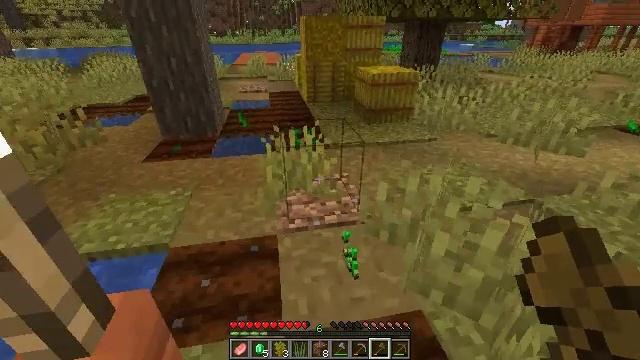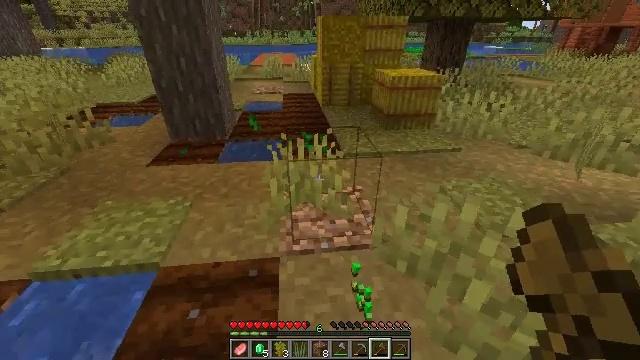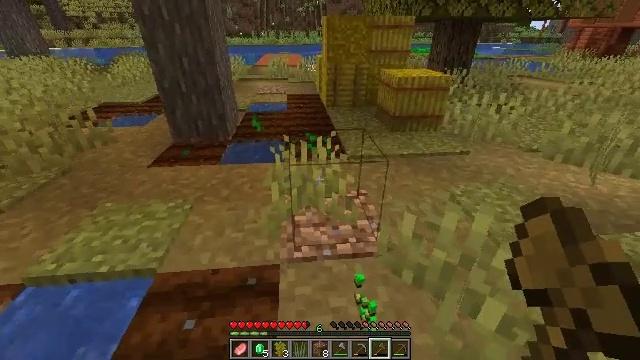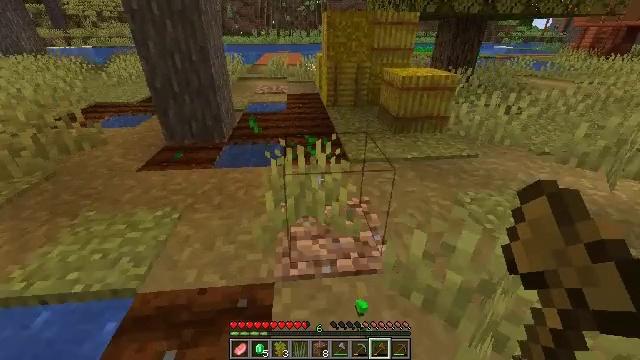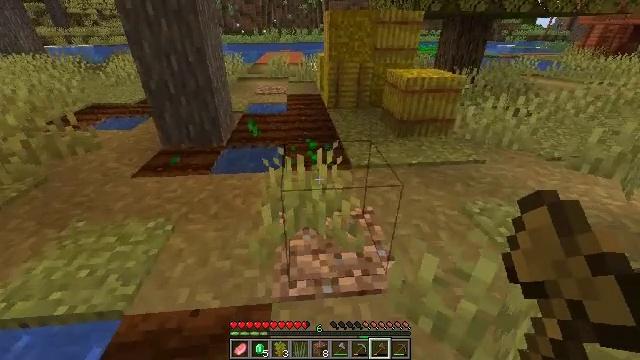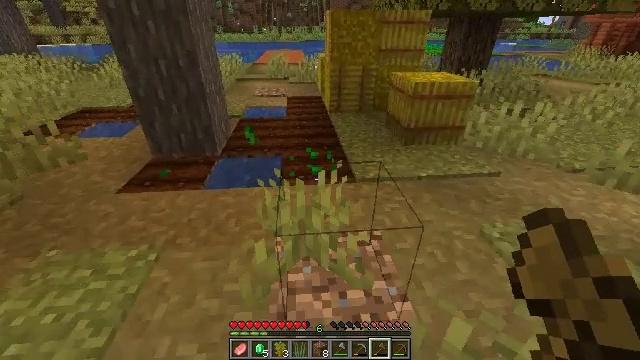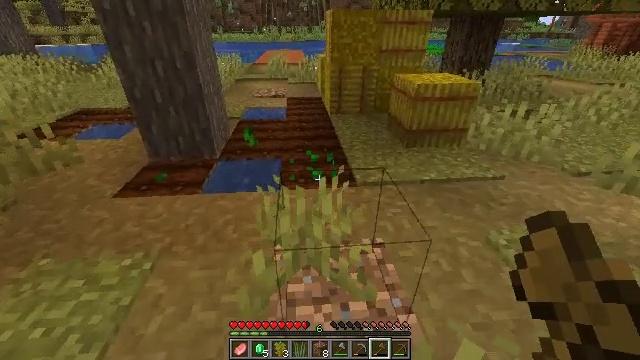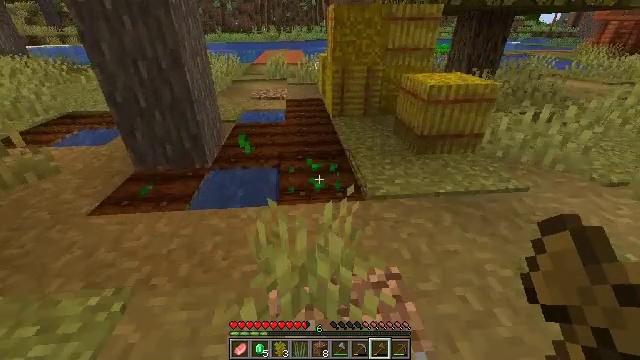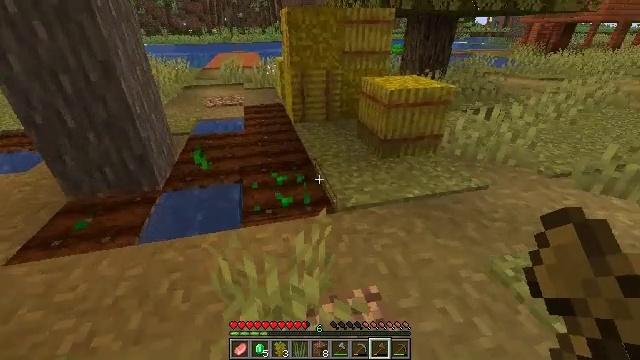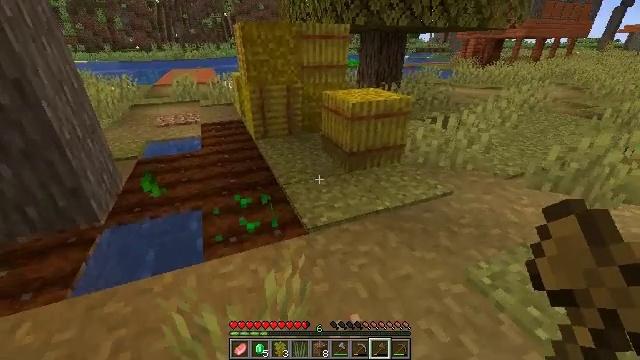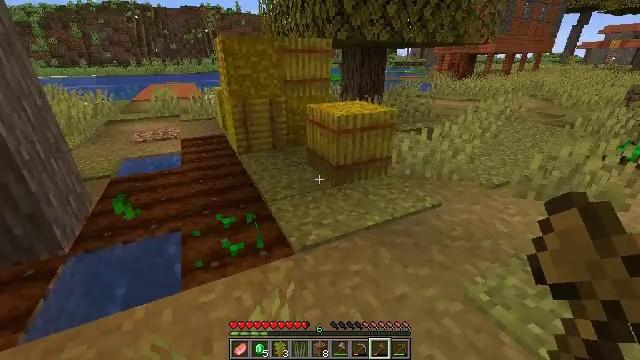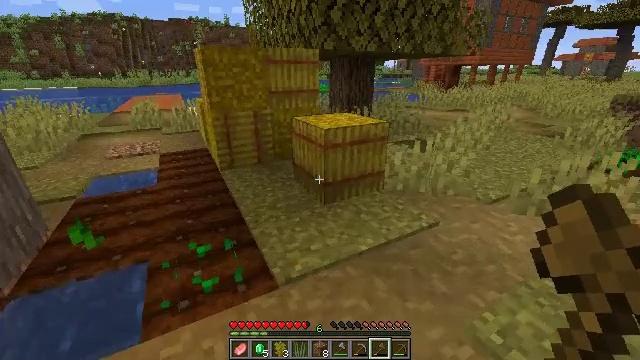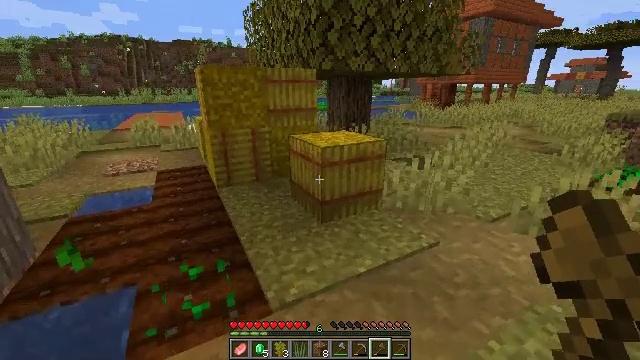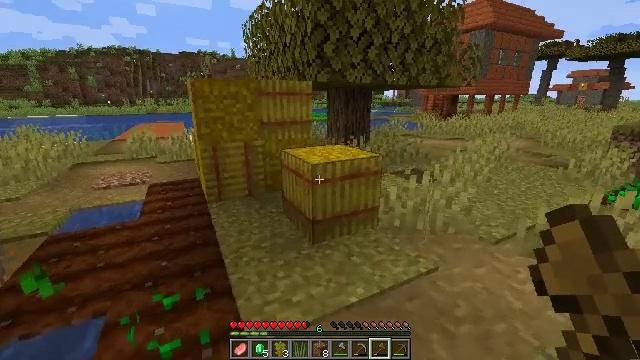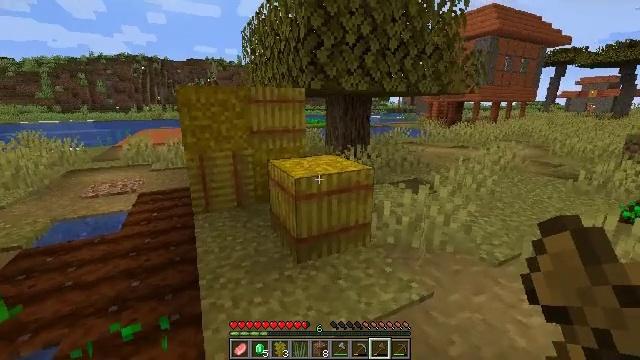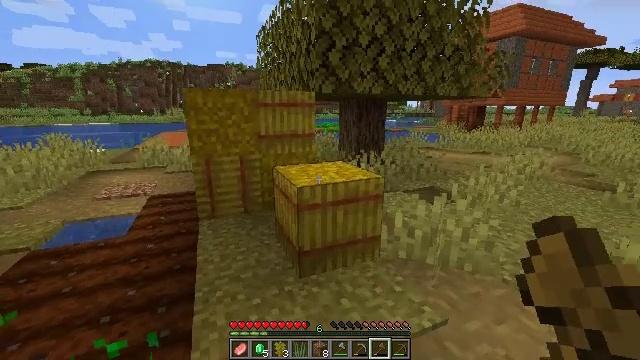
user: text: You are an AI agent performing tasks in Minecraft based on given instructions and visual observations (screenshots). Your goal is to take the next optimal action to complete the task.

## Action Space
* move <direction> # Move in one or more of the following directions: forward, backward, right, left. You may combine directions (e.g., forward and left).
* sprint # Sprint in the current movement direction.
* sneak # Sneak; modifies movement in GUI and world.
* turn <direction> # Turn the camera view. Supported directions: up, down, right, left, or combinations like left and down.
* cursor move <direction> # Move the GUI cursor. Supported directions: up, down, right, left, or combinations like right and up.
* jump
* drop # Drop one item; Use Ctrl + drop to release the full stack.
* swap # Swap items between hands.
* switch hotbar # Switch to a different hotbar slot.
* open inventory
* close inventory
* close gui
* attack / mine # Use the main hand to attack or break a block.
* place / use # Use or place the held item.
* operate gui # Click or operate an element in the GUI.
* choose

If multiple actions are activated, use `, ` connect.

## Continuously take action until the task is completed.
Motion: motion action
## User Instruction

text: Collect a hay block for crafting.
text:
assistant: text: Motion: move forward, turn left
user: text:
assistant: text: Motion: move forward, turn left
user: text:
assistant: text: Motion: move forward
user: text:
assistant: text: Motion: move forward
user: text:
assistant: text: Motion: move forward
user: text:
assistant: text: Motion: move forward
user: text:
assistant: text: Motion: move forward
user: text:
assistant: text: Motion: move forward, turn right
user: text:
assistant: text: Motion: move forward, turn right and up
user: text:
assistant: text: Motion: move forward, turn right and up
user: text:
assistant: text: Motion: move forward and move right, turn right and up
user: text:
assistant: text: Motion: move forward and move right, turn up
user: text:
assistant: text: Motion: move forward and move right, turn up
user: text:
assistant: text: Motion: move forward and move right, turn left and up
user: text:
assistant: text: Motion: move forward, turn left
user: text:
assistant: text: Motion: turn left, attack / mine
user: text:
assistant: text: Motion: attack / mine
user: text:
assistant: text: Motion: attack / mine
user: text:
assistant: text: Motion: attack / mine
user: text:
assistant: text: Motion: attack / mine
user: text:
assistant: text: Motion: attack / mine
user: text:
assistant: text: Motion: attack / mine
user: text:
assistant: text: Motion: attack / mine
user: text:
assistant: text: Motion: attack / mine
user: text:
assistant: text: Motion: attack / mine
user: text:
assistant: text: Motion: attack / mine
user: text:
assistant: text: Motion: attack / mine
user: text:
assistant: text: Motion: attack / mine
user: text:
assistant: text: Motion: attack / mine
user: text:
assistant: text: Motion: attack / mine